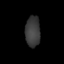
Tissue: lung
Cell type: Epithelial cells
Senescence score: 0.1873
Nuclear area (px): 446
Mean DAPI intensity: 59.117